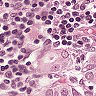
Metastatic tissue present: yes